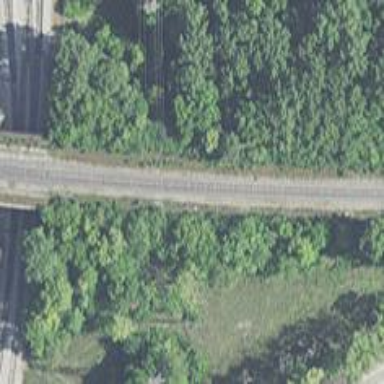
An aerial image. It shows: Disused railway.